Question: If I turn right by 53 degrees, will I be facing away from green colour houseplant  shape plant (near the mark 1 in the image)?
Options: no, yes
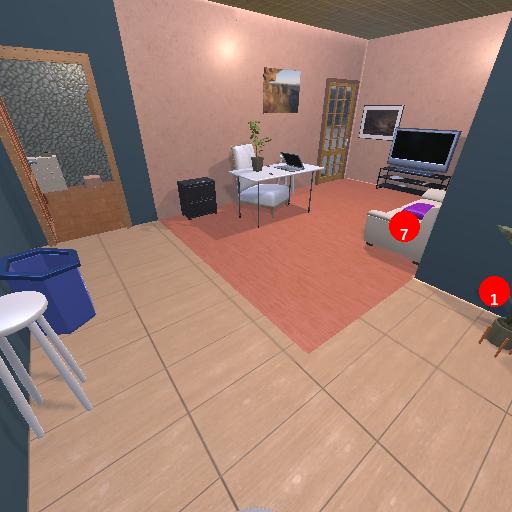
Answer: no